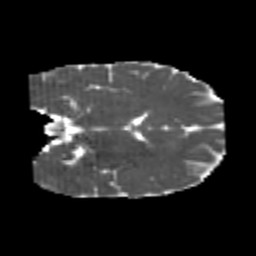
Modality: MD
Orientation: coronal
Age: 24
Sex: male
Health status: healthy
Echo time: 0.074 s